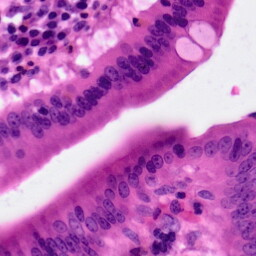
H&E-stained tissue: Pancreatic